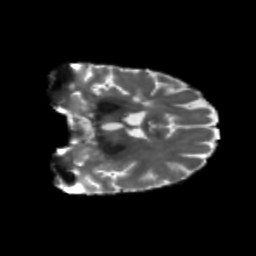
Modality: T2w
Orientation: coronal
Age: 50
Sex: female
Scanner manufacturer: siemens
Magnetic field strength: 3 T
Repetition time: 5.47 s
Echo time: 0.0854 s